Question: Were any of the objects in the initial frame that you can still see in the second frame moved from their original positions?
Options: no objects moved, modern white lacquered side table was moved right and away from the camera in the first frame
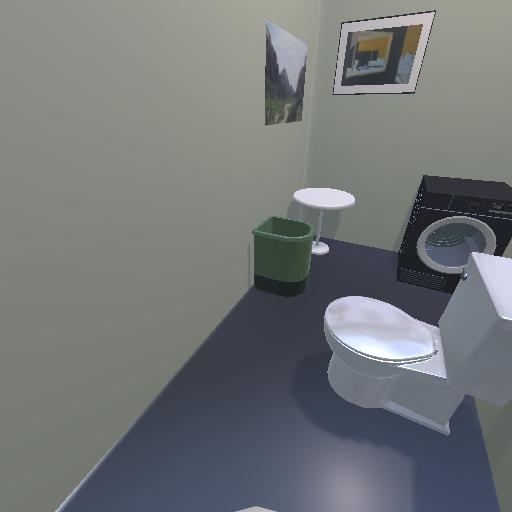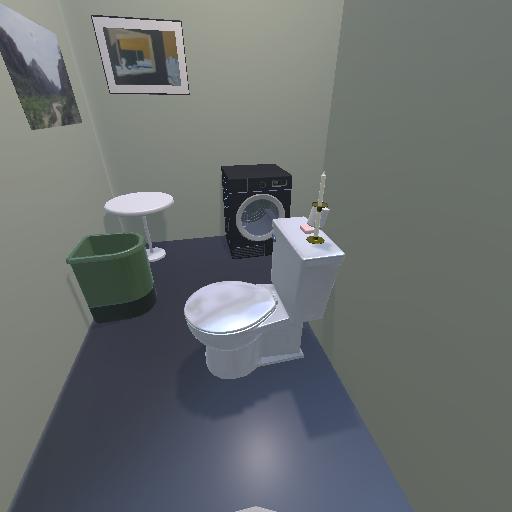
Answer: no objects moved